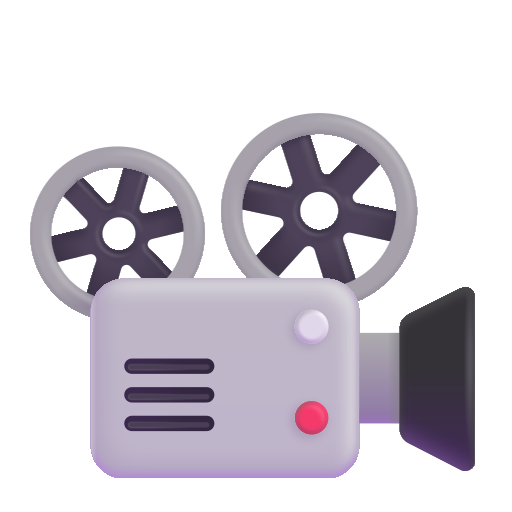
film projector color